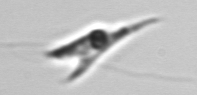
Label: Chrysochromulina_lanceolata